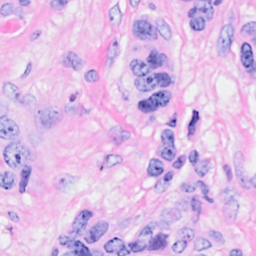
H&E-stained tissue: Breast